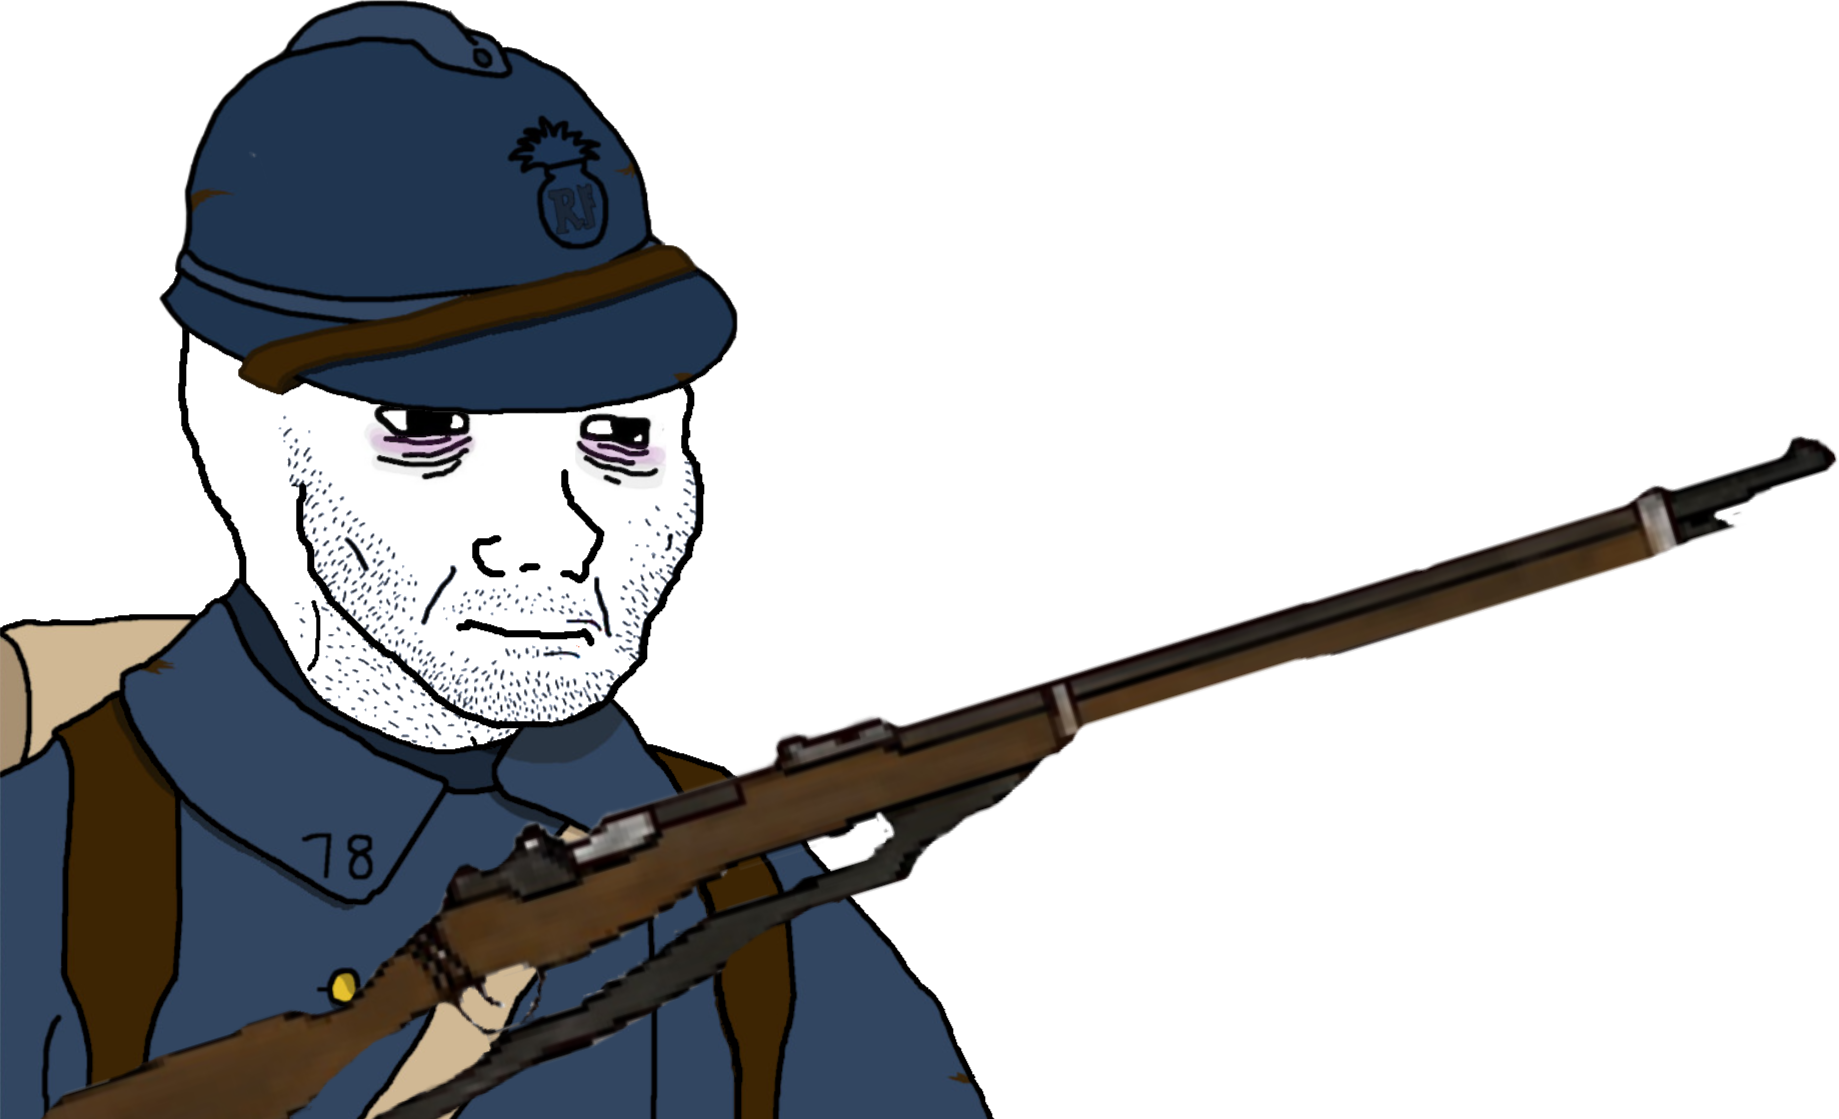
Label: 5_Doomer